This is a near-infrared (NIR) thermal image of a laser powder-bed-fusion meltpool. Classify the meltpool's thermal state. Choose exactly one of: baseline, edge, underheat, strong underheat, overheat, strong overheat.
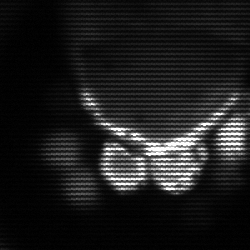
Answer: baseline